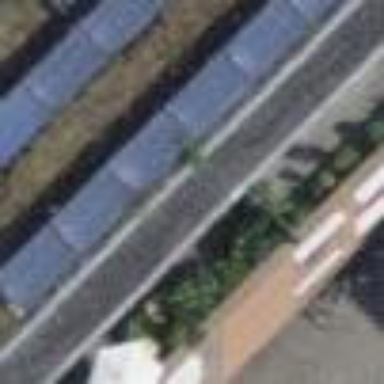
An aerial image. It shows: Solar power generator using photovoltaic method with solar photovoltaic panel types.